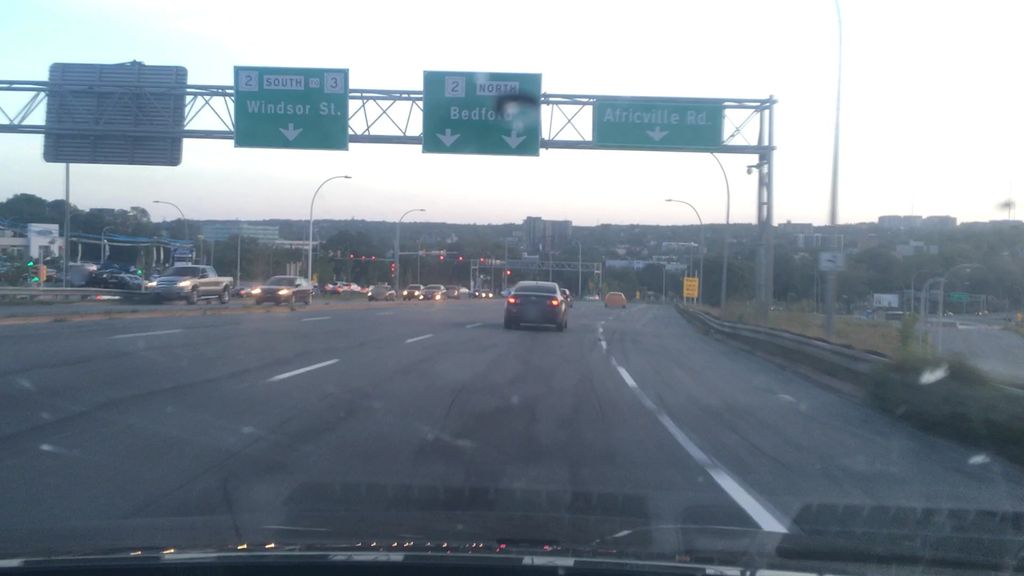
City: halifax